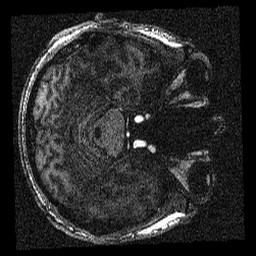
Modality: T1w
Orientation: axial
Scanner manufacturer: siemens
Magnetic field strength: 6.98 T
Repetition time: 2.5 s
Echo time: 0.00255 s